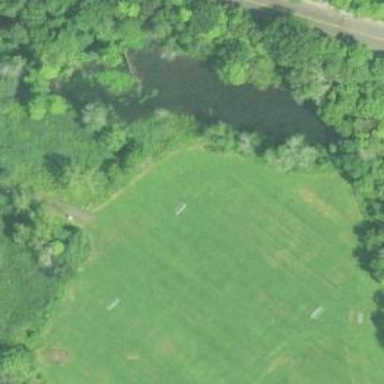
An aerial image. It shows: Soccer pitch for leisureland activities.